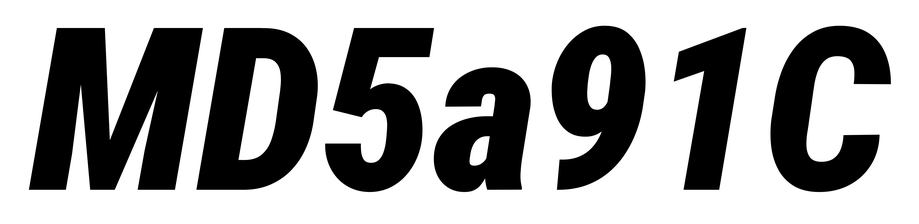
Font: Roboto-Italic_Condensed_Black_Italic